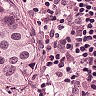
Metastatic tissue present: yes